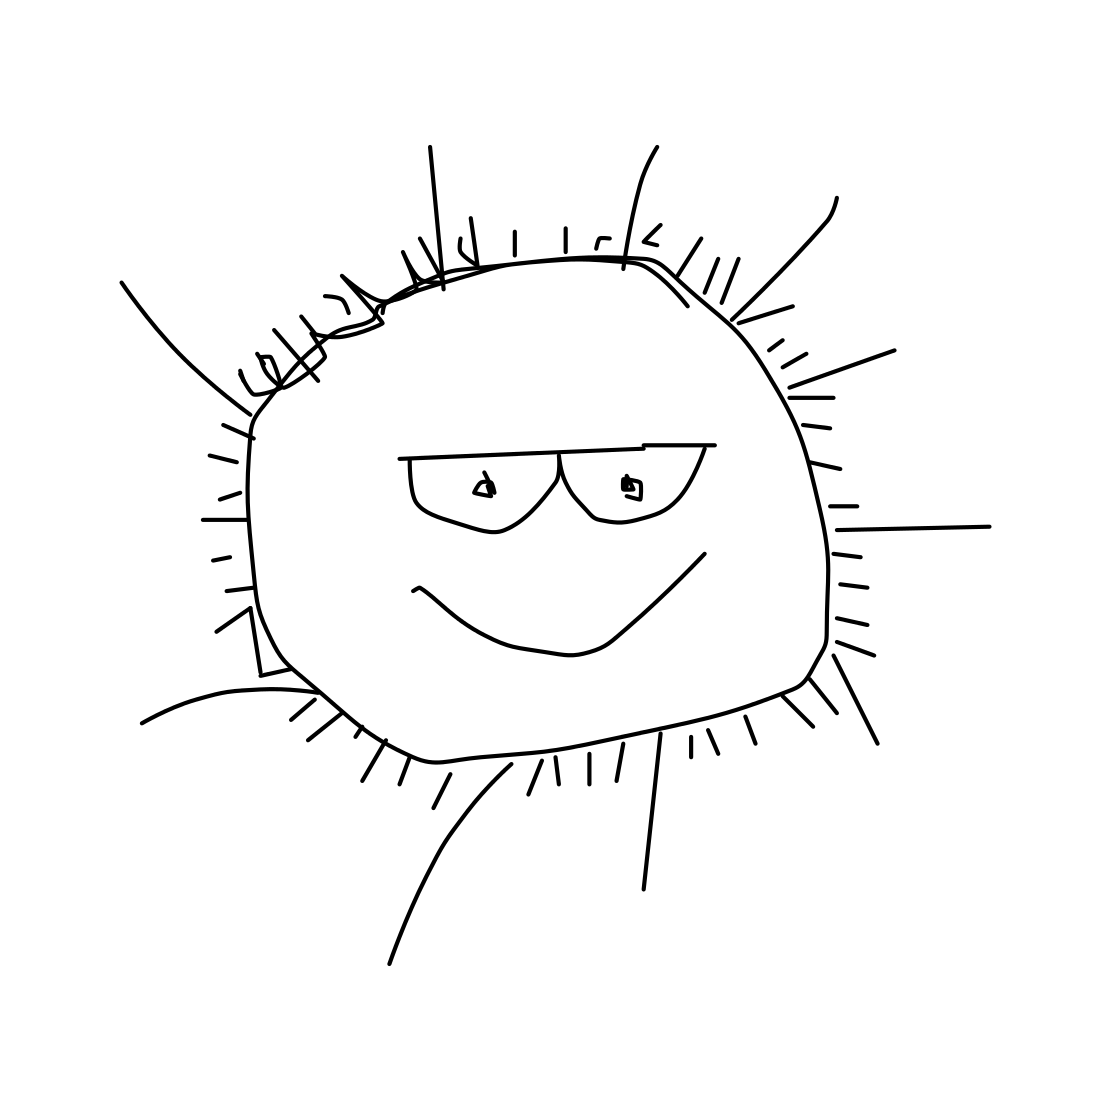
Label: sun